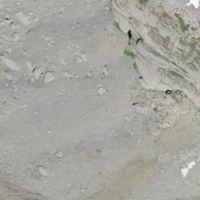
EUNIS habitat code: 48
Species observed at this site:
Geum reptans